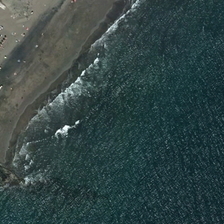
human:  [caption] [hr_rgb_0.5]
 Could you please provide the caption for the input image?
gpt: the sea area next to the beach is very broad .

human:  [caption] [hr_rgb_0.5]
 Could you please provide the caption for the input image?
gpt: there are a lot of tourists playing on the beach .

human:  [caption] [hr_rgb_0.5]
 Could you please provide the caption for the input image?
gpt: there are a lot of tourists playing on the beach .

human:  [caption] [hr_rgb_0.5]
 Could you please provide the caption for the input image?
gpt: the sea area next to the beach is very broad .

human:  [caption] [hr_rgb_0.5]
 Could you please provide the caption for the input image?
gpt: there are a lot of tourists playing on the beach .